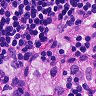
Metastatic tissue present: no